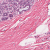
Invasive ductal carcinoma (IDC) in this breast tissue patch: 0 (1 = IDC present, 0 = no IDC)